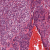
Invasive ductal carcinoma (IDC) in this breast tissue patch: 0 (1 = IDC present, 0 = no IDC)